Interaction volume radius: 10 \u00c5
Interaction volume height: 10 \u00c5
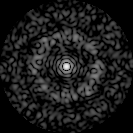
Disorder parameter: 0.8704